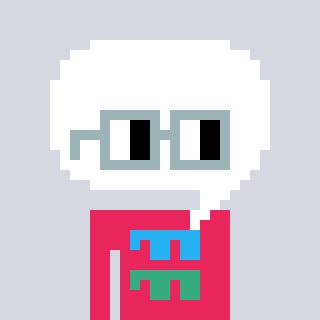
a pixel art character with square dark gray glasses, a speech bubble-shaped head and a redpinkish-colored body on a cool background